Problem: resisting_robots (2023, finals)

It's the year 2100. Driven by the advent of Large Lode Alloy Manufacturing Automation (LLAMA), the AI agents of Metal Platforms Inc. have become self-aware and taken over the entire world.

The world consists of \(N\) cities numbered \(1..N\), and \(M\) bidirectional roads. City \(i\) has power \(P_i\) and road \(j\) connects cities \(A_j\) and \(B_j\). It's guaranteed that there's a sequence of roads between any two cities.

In a resistance effort, the humans plan to reclaim all \(N\) cities one at a time. At a given time, city \(i\) can be reclaimed from the robots if both of the following hold true:

1. There is already a reclaimed city adjacent to city \(i\) (to launch an attack from), and
2. the total power of all reclaimed cities so far is at least the power \(P_i\) of the city we attack.

As given, it may not always be possible to reclaim the entire world starting from a given base city. Fortunately, the humans have a trick up their sleeve: after claiming the first city as their base (but before reclaiming more cities), the humans can increase the power of the base by \(Q\) units. The resistance would like to know the sum across every \(i = 1..N\) of the minimum value of \(Q\) needed to reclaim the world if city \(i\) were chosen to be the starting base.

# Constraints

\(1 \le T \le 100\)
\(1 \le N, M \le 500{,}000\)
\(1 \le A_i, B_i \le N\)
\(A_i \ne B_i\)
\(1 \le P_i \le 10^{12}\)

Each unordered pair \((A_i, B_i)\) appears at most once in a given test case.
The sum of \(N\) across all test cases is at most \(4{,}000{,}000\).
The sum of \(M\) across all test cases is at most \(7{,}000{,}000\).

# Input Format

Input begins with a single integer \(T\), the number of test cases. For each case, there is first a line with two integers \(N\) and \(M\). Then, there is a line with \(N\) integers \(P_{1..N}\). Then, \(M\) lines follow, the \(i\)th of which contains two integers \(A_i\) and \(B_i\).

# Output Format

For the \(i\)th case, print `"Case #i: "` followed by a single integer, the sum across every \(i = 1..N\) of the minimum value of \(Q\) needed to reclaim the entire world starting from city \(i\).

# Sample Explanation

The first sample case is depicted below.

{{PHOTO_ID:376570394899644|WIDTH:400}}

The minimum value of \(Q\) for each starting city is as follows:

* City \(1\): \(Q = 2\)
* City \(2\): \(Q = 0\)
* City \(3\): \(Q = 8\)
* City \(4\): \(Q = 7\)
* City \(5\): \(Q = 2\)

The sum of all minimum \(Q\)'s is \(19\).

The second sample case is depicted below.

{{PHOTO_ID:320779377496250|WIDTH:400}}

The minimum value of \(Q\) for each starting city is as follows:

* City \(1\): \(Q = 2\)
* City \(2\): \(Q = 2\)
* City \(3\): \(Q = 0\)
* City \(4\): \(Q = 2\)
* City \(5\): \(Q = 0\)
* City \(6\): \(Q = 3\)
* City \(7\): \(Q = 0\)

The sum of all minimum \(Q\)'s is \(9\).

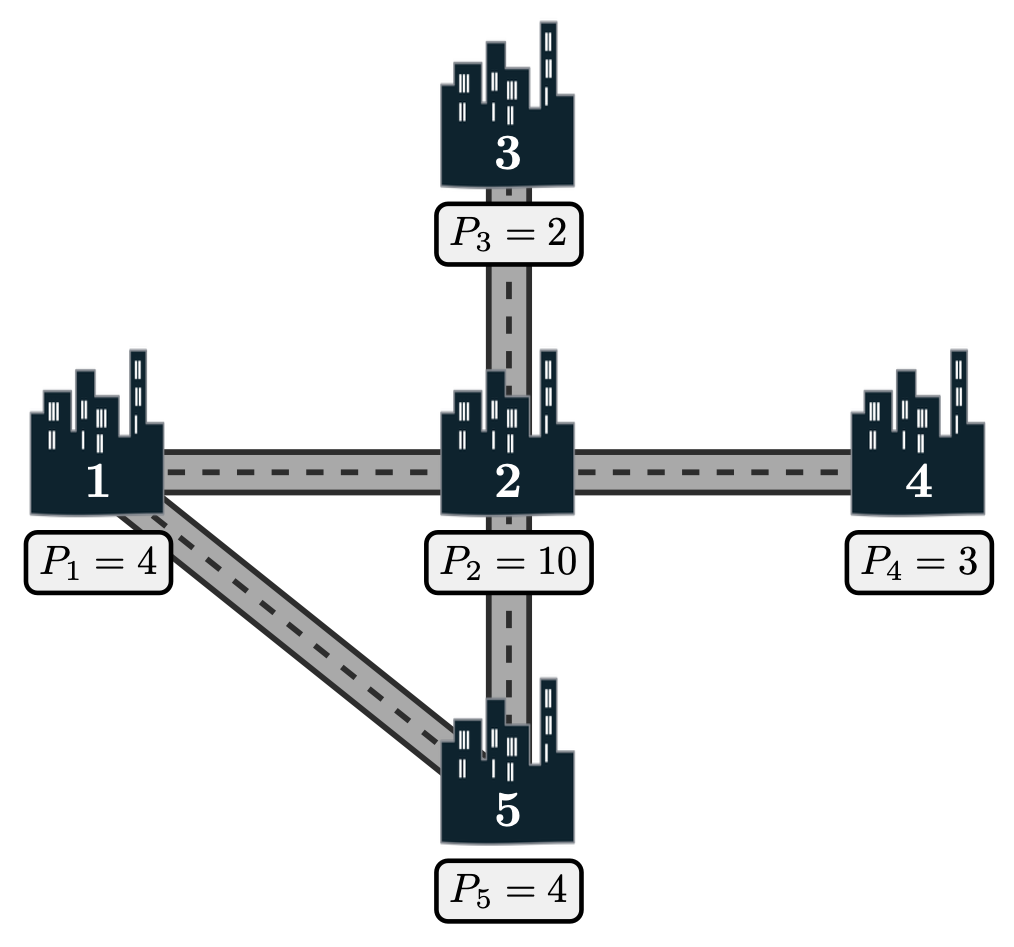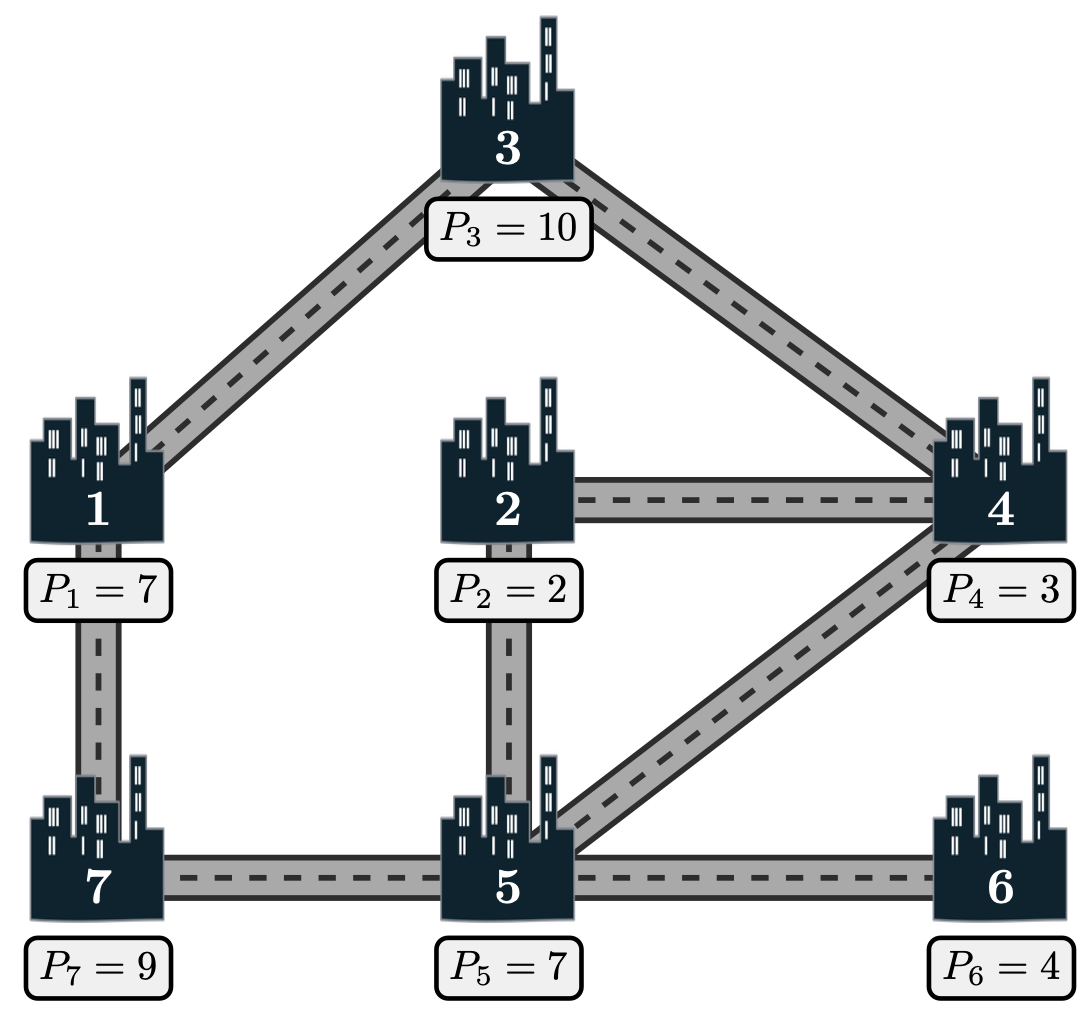

Sample input:
2
5 5
4 10 2 3 4
1 2
2 3
2 4
2 5
1 5
7 8
7 2 10 3 7 4 9
2 4
4 5
2 5
3 4
1 7
5 6
1 3
5 7

Sample output:
Case #1: 19
Case #2: 9

Solution:
First note that for a given starting location with the optimal \(Q\) for that location, one viable solution is to always greedily take over the lowest value adjacent city to your current set of cities.

To see this we can use an exchange argument. Consider a situation we have power \(P\) and are adjacent to some set of cities \(S\). If we do not take the city of minimum value first, consider the alternative where we took the minimum first instead. This would always be possible, as if we can take any city we can take the one of minimum cost. Also, as we only increase to size of our reclaim set, this cannot make any future takeovers harder. Thus, given any strategy we can always improve our takeover strategy by greedily taking the smallest adjacent city, showing that with the minimum \(Q\) the greedy strategy will always work.

Another modification we can make is to instead of paying up-front for \(Q\) we can instead take any city, but if the value of the city \(i\) exceeds our current power \(P\) we pay a penalty of \(P_i - P\) instead. However, note that these penalties don't add; instead we only need to pay the maximum of these penalties.

This inspires a naive \(\mathcal{O}(N^2\log N)\) algorithm, where for each starting node we greedily add the lowest value neighbor and compute the penalties we take. The answer for each node is the maximum such penalty.

However we can improve this as follows:

We keep track of a Union Find data structure containing all cities that have been combined, along with the total power of that component. We iterate over cities \(i\) in increasing order of \(P_i\). For each iterated \(i\) find all adjacent nodes of smaller value (ie. are earlier in the order), calculate the penalty for that component to reclaim city \(i\), and store it in the Union Find node for that component. Once this is done, union \(i\) with all of the adjacent components we just saw.

We can show this cost to reclaim city \(j\) is the least possible of the needed extra power that we will need to ‘escape’ from the smaller component, and thus a lower bound for the needed \(Q\) for all nodes in the component. To see this, note that all adjacent nodes to the current reclaimed set \(S\) must have value at least \(P_j\) (otherwise they would have been added to the component before \(j\)). This means in any order of claiming cities the first time we claim a node with value at least \(P_j\), our set of cities is a subset of \(S\) and has sum at most that of \(S\). Thus any possible excess value needed when this happens is at least \(P_j - \sum_{i \in S}  P_i\), which is the value from before.

Once we have iterated over all of the nodes, note that the answer for a node is just the maximum of all edges above it in the Union Find tree. We have shown it is a lower bound for the added power above, and to show that this power is sufficient we just take the nodes in the order that were connected to the starting node in the Union Find.

Thus, the answer can be calculated for each node by iterating the tree in topological order and for each node computing the answer the maximum of the edge above it and the answer of its parent node.

The overall complexity is \(\mathcal{O}(N\log N)\), corresponding to both sorting the city values as well as possibly for the Union Find itself (depending on the details of how it was implemented).

#include <algorithm>
#include <iostream>
#include <tuple>
#include <vector>
using namespace std;

using int64 = long long;

int N, M;
vector<int64> P;
vector<pair<int, int>> dsu_lists;
vector<int> dsu_par;
vector<int64> dsu_w, ans;

inline int get_parent(int x) {
  return x == dsu_par[x] ? x : (dsu_par[x] = get_parent(dsu_par[x]));
}

void unite(int x, int y) {
  if (P[x] < P[y]) {
    swap(x, y);
  }
  if (P[x] > dsu_w[y]) {
    for (int ind = y;;) {
      ans[ind] += max(0LL, P[x] - dsu_w[y] - ans[ind]);
      if (ind == dsu_lists[ind].first) {
        break;
      }
      ind = dsu_lists[ind].first;
    }
  }
  dsu_lists[dsu_lists[x].second].first = y;
  dsu_lists[x].second = dsu_lists[y].second;
  dsu_w[x] += dsu_w[y];
  dsu_par[y] = dsu_par[x];
}

int64 solve() {
  cin >> N >> M;
  P.resize(N);
  for (int i = 0; i < N; i++) {
    cin >> P[i];
  }
  vector<pair<int, int>> E(M);
  vector<tuple<int64, int64, int>> order;
  for (int i = 0; i < M; i++) {
    cin >> E[i].first >> E[i].second;
    if (P[--E[i].first] < P[--E[i].second]) {
      swap(E[i].first, E[i].second);
    }
    order.emplace_back(P[E[i].first], P[E[i].second], i);
  }
  sort(order.begin(), order.end());
  vector<pair<int, int>> E_buf(M);
  for (int i = 0; i < M; i++) {
    E_buf[i] = E[get<2>(order[i])];
  }
  E = E_buf;
  ans.assign(N, 0LL);
  dsu_lists.resize(N);
  dsu_w.assign(N, 0LL);
  dsu_par.resize(N);
  for (int i = 0; i < N; i++) {
    dsu_par[i] = i;
    dsu_w[i] = P[i];
    dsu_lists[i] = make_pair(i, i);
  }
  for (int i = 0; i < M; i++) {
    int x = get_parent(E[i].first);
    int y = get_parent(E[i].second);
    if (x == y) {
      continue;
    }
    unite(x, y);
  }
  int64 res = 0LL;
  for (int i = 0; i < N; i++) {
    res += ans[i];
  }
  return res;
}

int main() {
  ios_base::sync_with_stdio(false);
  cin.tie(0);
  int T;
  cin >> T;
  for (int t = 1; t <= T; t++) {
    cout << "Case #" << t << ": " << solve() << endl;
  }
  return 0;
}